Field crop: maize
Growth stage: 2
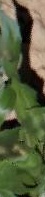
Species: maize